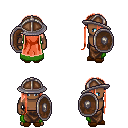
a pixel art fantasy rpg character, male body template, human, dark skin, green cape, robe skirt, red extra-long hairstyle, chain helm, brown slippers, shield, four views (front, back, left, right), 2x2 character sprite sheet, small pixel art, hard edges, no anti-aliasing